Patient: sex F, age 75
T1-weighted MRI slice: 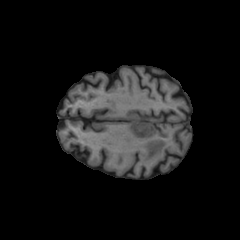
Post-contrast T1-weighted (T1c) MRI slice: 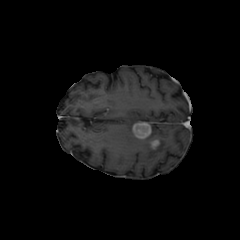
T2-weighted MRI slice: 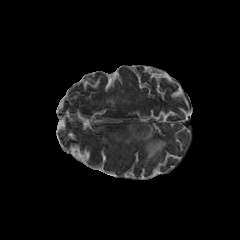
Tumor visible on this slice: yes
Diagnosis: Glioblastoma, IDH-wildtype
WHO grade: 4